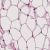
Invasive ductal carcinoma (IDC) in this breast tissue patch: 0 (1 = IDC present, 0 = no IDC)